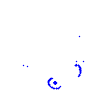
Particle: kaon